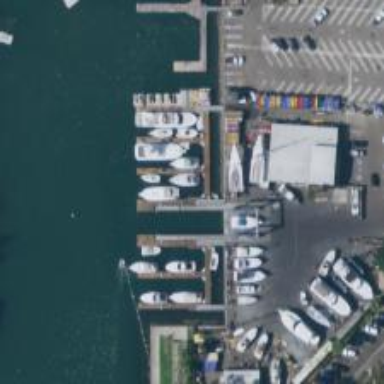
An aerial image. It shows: Pier with mooring facilities.